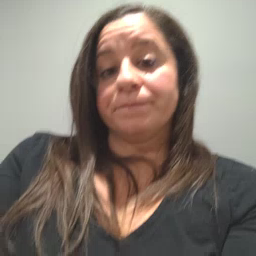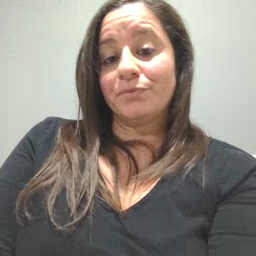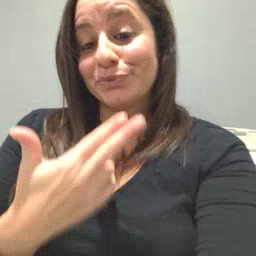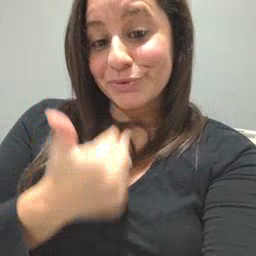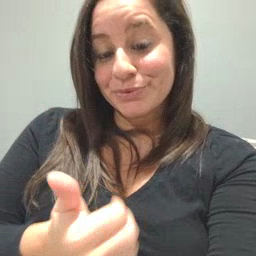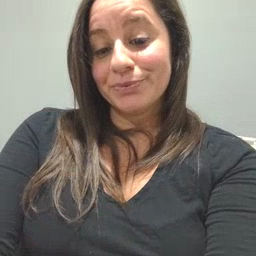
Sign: cute